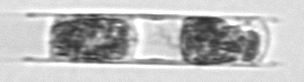
Label: Hemiaulus